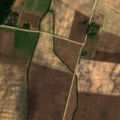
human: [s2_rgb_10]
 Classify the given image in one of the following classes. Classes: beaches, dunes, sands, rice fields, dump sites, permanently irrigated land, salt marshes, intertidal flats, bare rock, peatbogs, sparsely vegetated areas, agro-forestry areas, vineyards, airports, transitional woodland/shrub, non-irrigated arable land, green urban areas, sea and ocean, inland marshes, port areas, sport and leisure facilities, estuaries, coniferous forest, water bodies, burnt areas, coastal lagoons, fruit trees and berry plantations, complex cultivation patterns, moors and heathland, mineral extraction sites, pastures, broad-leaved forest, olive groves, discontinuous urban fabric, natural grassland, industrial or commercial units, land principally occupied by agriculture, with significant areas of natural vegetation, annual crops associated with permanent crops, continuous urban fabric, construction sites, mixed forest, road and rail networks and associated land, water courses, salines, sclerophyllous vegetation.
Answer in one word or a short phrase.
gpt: non-irrigated arable land, broad-leaved forest